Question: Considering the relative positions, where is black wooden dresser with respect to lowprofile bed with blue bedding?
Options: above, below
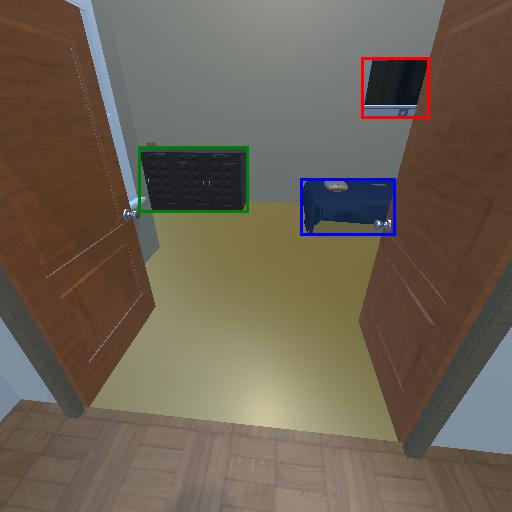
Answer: above